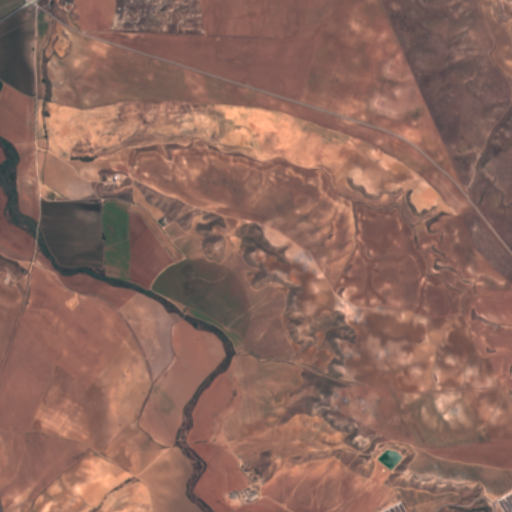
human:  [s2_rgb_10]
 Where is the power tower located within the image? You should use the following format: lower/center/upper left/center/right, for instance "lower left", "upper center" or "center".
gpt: The power tower is located in the left of the image.
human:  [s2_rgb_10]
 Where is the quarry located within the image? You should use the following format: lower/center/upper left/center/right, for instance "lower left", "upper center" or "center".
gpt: The quarry is located in the upper left of the image.
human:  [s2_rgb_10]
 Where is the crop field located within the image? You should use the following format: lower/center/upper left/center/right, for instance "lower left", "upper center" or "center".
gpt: There is no crop field in the image.